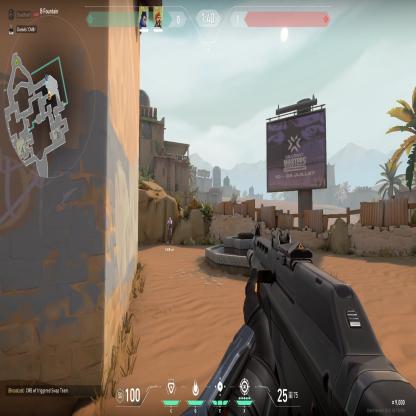
Label: teammate